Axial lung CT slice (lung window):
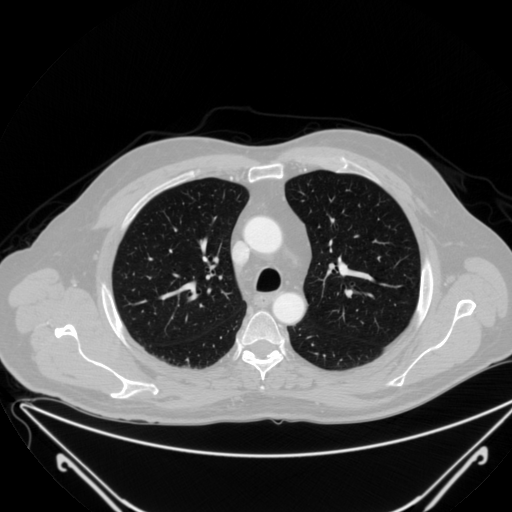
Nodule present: no